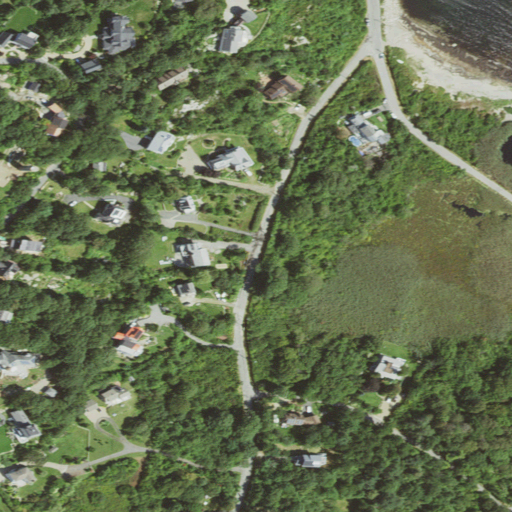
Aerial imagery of beach in Massachusetts named Pebbly Beach containing low intensity development, open development, medium intensity development, woody wetlands, herbaceous wetlands, deciduous forest, evergreen forest, and open water